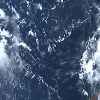
Label: water